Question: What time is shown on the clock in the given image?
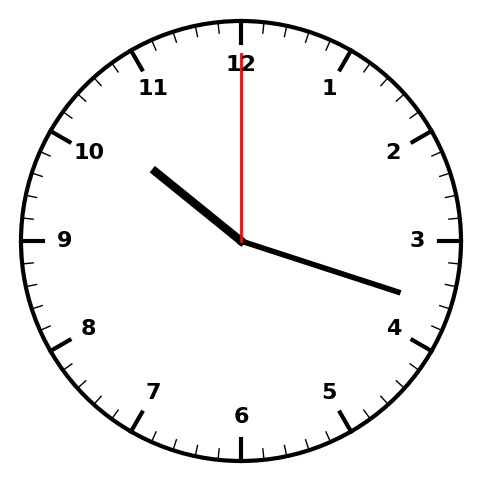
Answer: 10:18:00